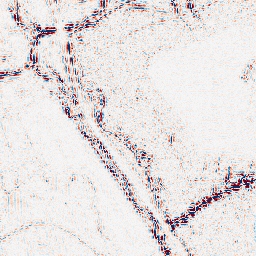
Category: wavelet
Decomposition family: wavelet_biorthogonal
Decomposition parameters: wavelet: bior2.4
level: 2
Upsampling method: sinc_hamming
Upsampling parameters: scale: 2
kernel_size: 8
Upsampling scale: 2